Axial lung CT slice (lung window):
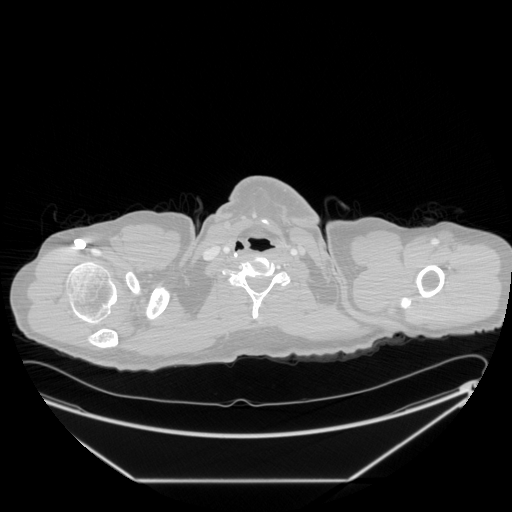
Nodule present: no